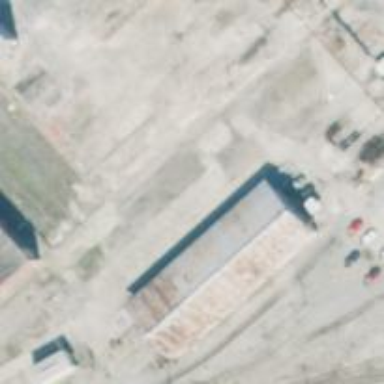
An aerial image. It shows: Workshop building located near railway.